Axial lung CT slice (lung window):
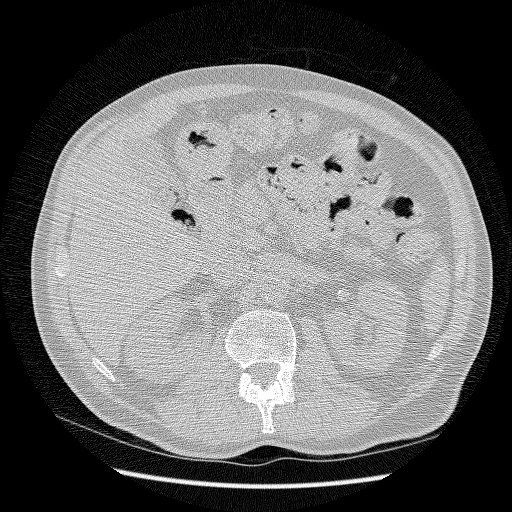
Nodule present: no